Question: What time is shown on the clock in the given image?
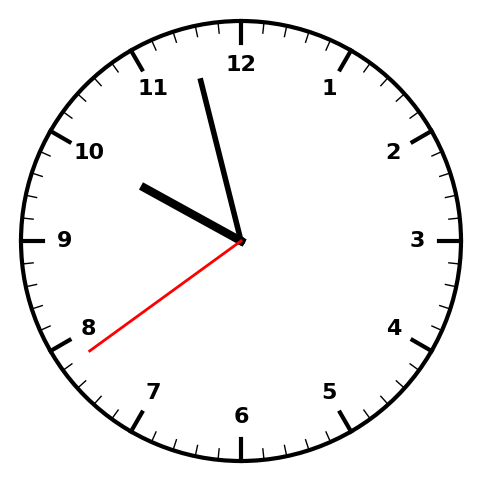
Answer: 09:57:39